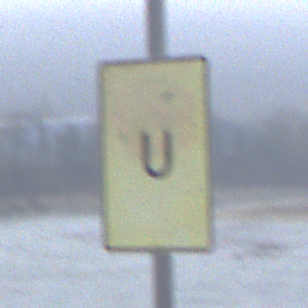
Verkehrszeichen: AnkuendigungOderFortsetzungUmleitungOhnePfeilsymbol
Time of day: MorningAfternoon
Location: Outdoor (Suburban)
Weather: Overcast
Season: NotSpecified
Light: Natural